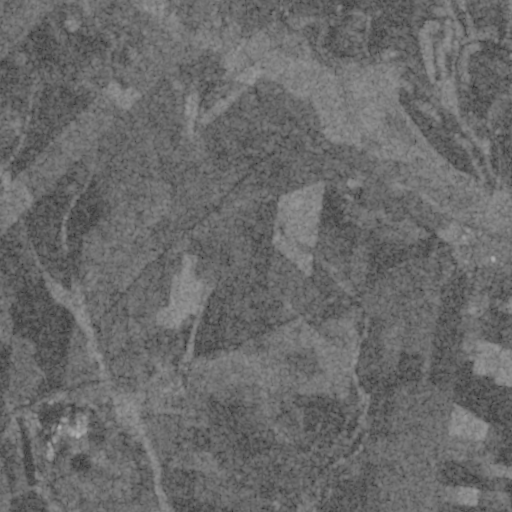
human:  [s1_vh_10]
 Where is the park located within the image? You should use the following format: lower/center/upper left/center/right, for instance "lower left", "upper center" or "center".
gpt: The park is located in the center right of the image.
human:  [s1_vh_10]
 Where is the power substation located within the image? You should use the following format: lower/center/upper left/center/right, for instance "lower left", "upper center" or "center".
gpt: The power substation is located in the lower left of the image.
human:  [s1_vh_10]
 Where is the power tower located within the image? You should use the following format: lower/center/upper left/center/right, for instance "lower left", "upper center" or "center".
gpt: The power tower is located in the lower left of the image.
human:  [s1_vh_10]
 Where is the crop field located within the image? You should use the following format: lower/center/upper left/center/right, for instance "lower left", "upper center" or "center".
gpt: There is no crop field in the image.

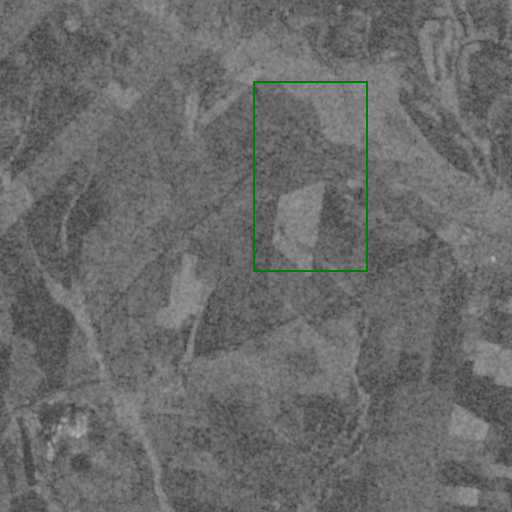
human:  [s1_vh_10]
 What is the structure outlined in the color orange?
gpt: There is no orange outline.
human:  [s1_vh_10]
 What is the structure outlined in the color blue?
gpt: There is no structure outlined in blue.